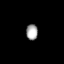
Tissue: lung
Cell type: T cells
Senescence score: 0.2416
Nuclear area (px): 179
Mean DAPI intensity: 165.754